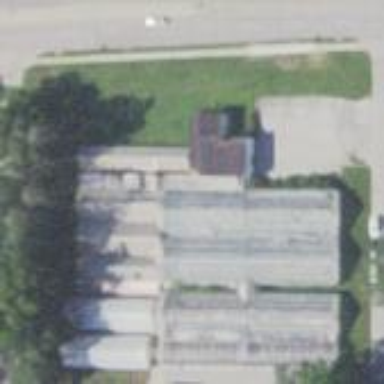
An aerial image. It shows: Greenhouse used for horticulture.